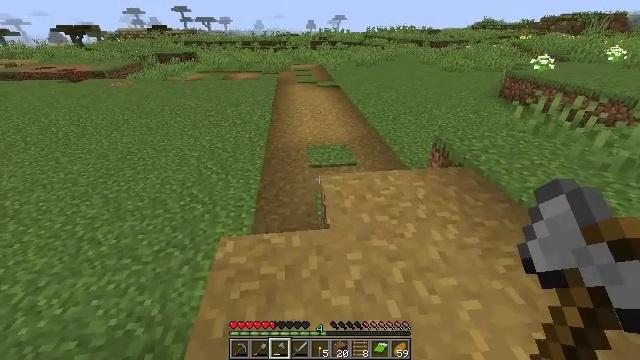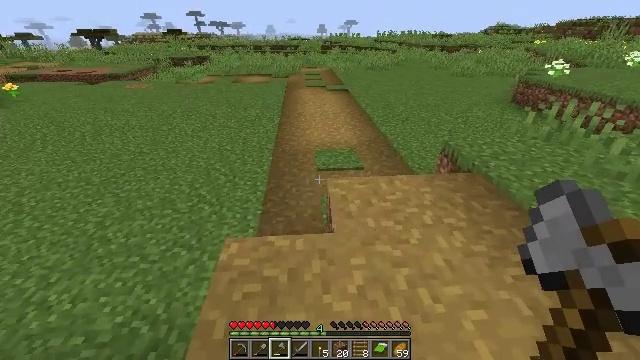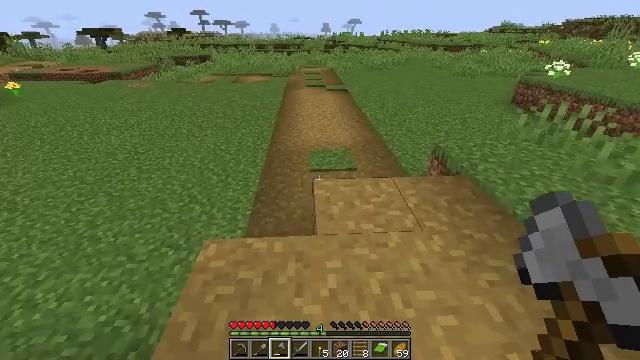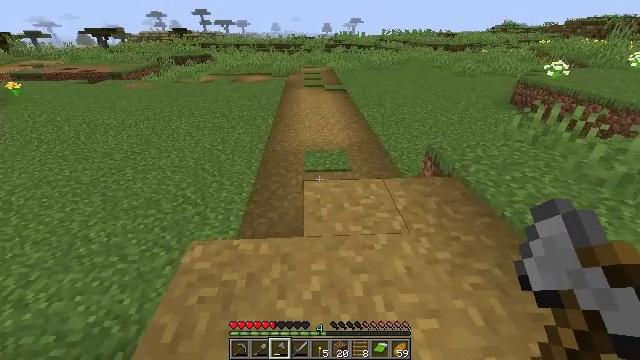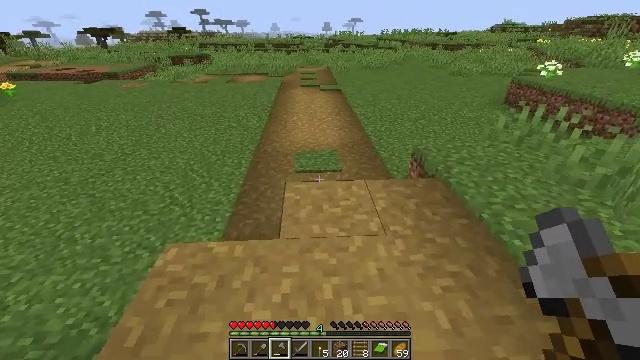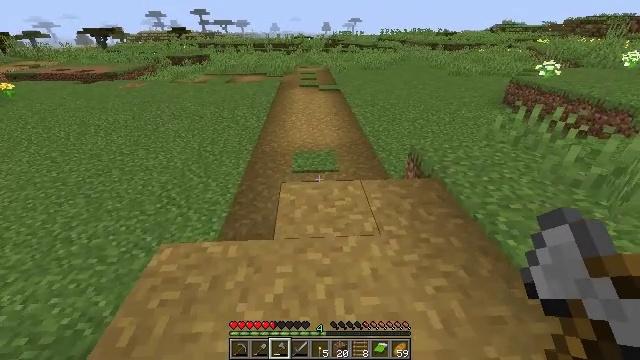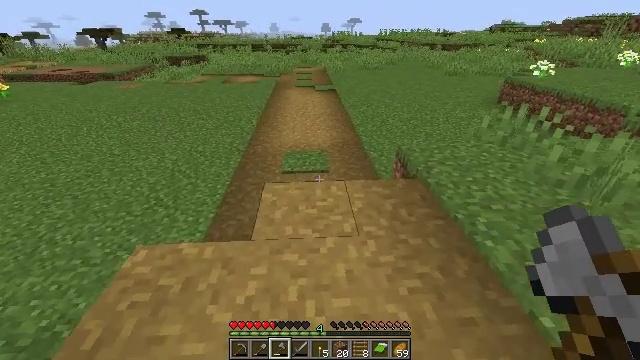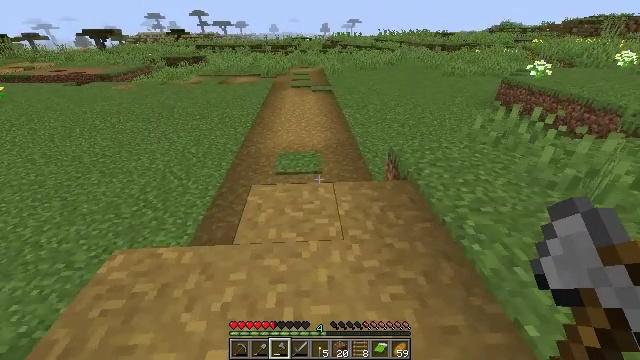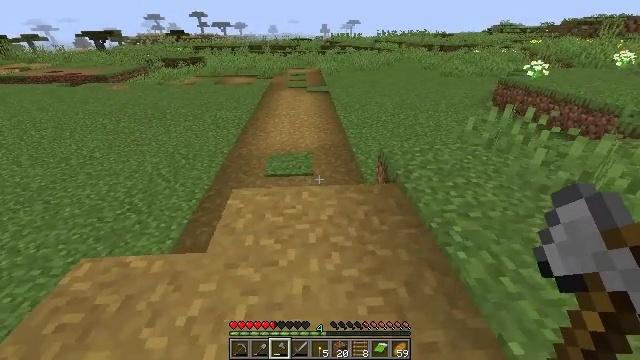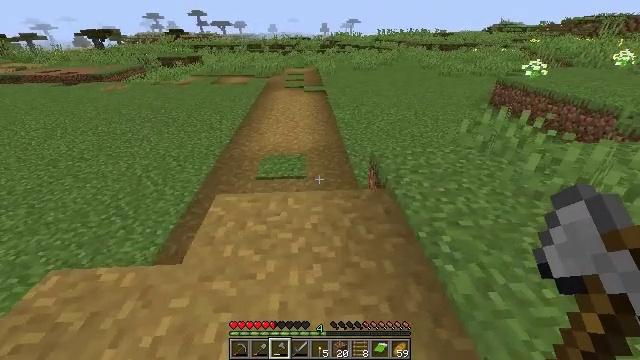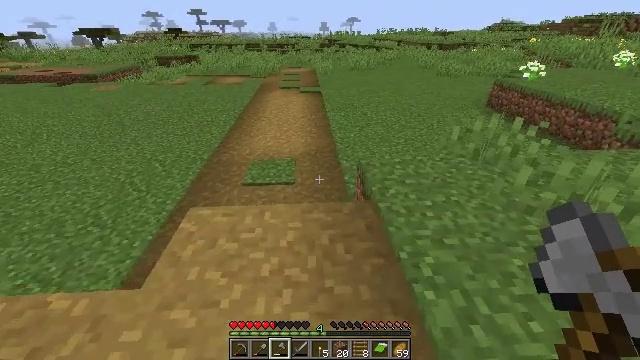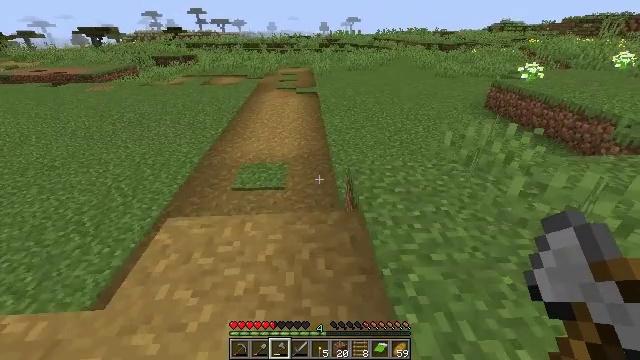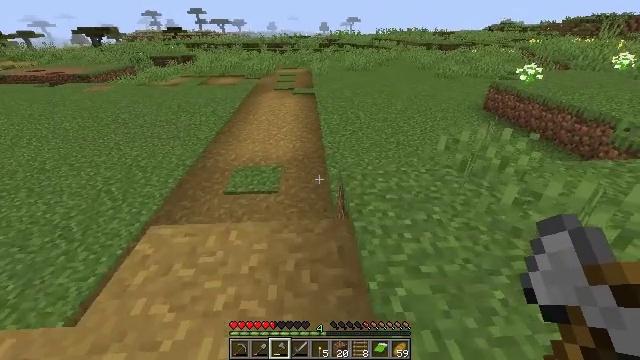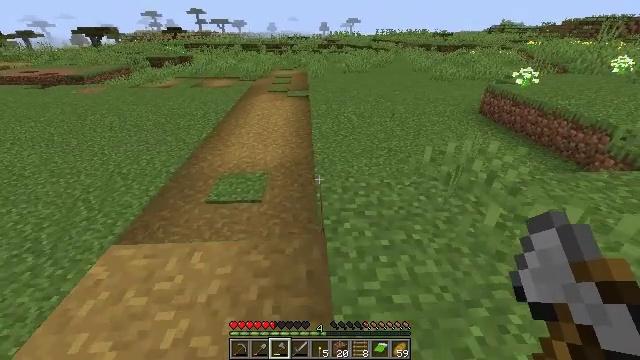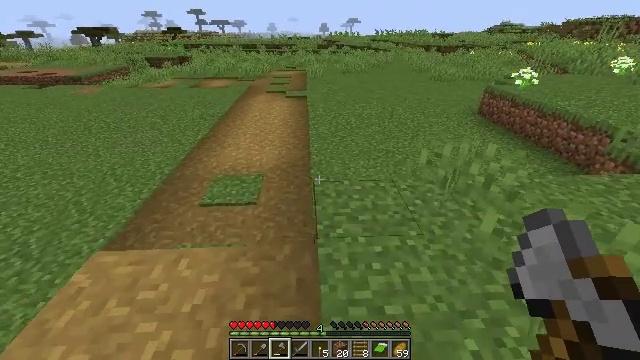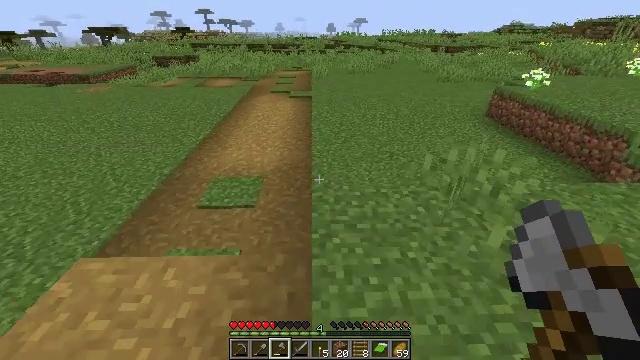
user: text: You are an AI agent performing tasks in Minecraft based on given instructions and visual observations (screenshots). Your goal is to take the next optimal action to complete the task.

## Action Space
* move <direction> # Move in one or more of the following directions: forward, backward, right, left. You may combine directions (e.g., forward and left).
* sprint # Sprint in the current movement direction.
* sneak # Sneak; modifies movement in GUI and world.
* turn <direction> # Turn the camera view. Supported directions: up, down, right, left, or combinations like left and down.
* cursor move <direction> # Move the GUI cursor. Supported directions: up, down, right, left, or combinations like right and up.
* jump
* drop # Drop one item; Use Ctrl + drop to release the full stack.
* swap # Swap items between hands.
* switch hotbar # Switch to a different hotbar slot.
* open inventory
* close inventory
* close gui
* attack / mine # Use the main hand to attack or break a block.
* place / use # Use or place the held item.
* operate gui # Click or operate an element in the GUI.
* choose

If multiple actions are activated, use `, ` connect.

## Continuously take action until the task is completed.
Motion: motion action
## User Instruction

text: Remove a ladder from the inventory.
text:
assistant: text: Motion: move right, turn left
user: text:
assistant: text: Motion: move right
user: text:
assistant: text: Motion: move right
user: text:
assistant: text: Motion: move right
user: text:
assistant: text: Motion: move right
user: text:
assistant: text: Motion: move forward and move right
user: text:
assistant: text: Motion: move forward and move right
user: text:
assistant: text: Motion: move forward and move right
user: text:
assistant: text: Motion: move forward and move right
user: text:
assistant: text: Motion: move forward and move right
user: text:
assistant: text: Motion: move forward and move right
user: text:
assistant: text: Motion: move forward and move right
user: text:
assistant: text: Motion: move forward and move right
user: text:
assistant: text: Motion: move forward
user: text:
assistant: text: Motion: move forward, turn left
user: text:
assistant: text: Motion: move forward, turn left
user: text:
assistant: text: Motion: move forward, turn left
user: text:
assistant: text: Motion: move forward, turn left
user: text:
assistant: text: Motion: move forward, turn left
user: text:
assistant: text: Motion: move forward, turn left
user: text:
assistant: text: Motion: move forward
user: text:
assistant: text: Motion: move forward
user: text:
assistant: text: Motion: no_op
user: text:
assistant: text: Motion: turn left
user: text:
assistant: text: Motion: no_op
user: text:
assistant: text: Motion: no_op
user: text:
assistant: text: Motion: no_op
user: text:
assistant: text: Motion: move forward
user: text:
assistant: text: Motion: move forward
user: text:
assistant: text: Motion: move forward